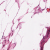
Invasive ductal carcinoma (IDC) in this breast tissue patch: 0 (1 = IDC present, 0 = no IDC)